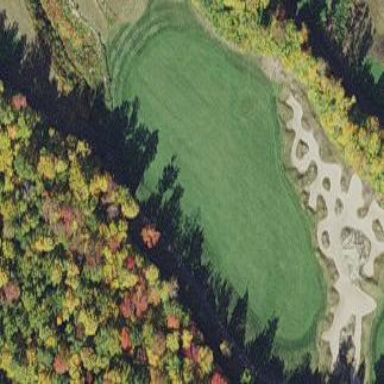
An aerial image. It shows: Grassy area designated as golf fairway.